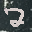
Label: 2